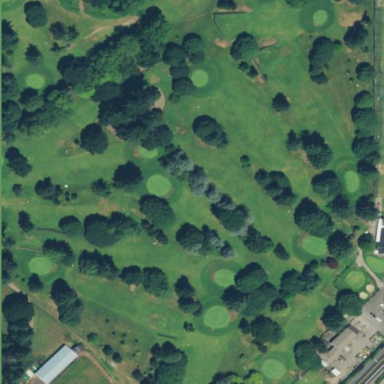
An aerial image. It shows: Golf course surrounded by greenery.